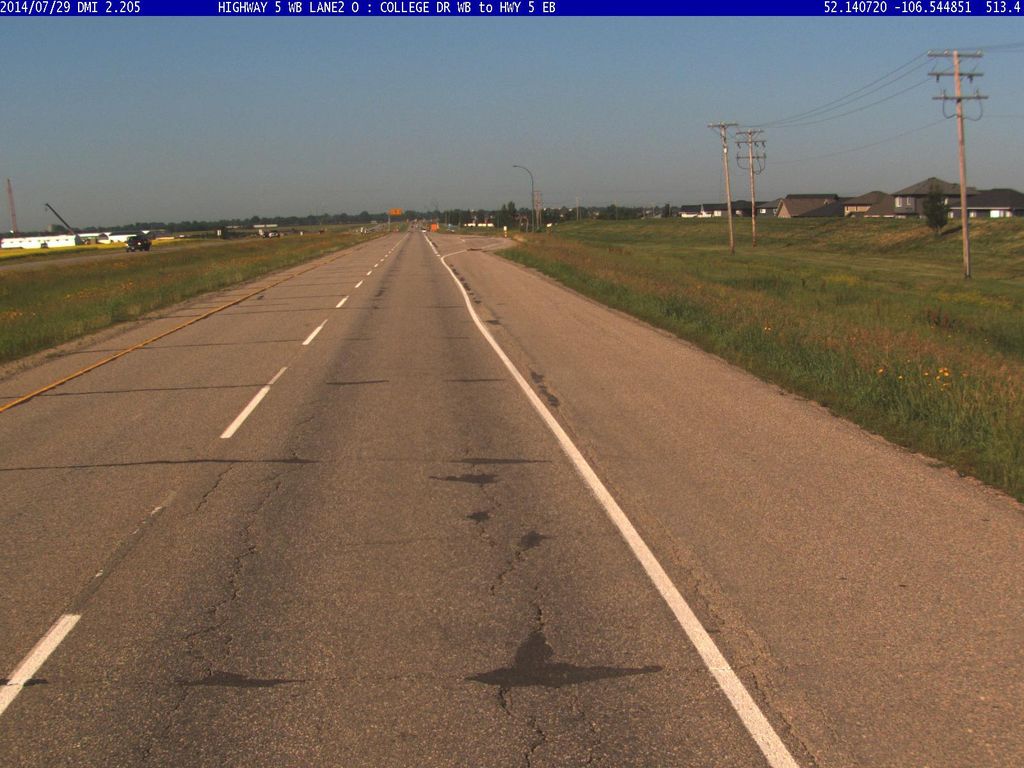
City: saskatoon